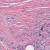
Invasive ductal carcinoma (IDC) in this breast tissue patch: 1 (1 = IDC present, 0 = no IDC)